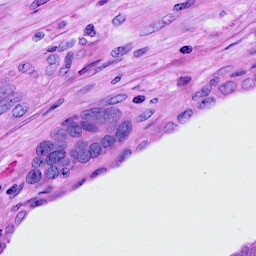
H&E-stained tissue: Ovarian